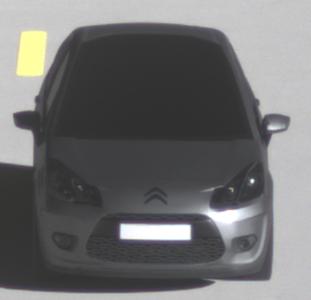
Make: Citroen
Model: C3 1.1
Detailed model: C3 (II)
Model produced from: 2010/01
Model produced until: 2012/03
Doors: 5
Color: gray
Road condition: dry road
Daytime: morning or afternoon
Contrast: high contrast